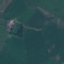
Land use / land cover class: Pasture